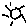
Label: sun